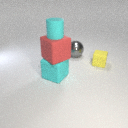
small yellow rubber cube to the right of large gray metal sphere